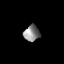
Tissue: prostate
Cell type: T cells
Senescence score: 0.7074
Nuclear area (px): 245
Mean DAPI intensity: 136.343